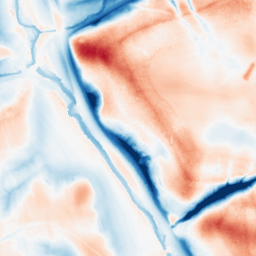
Category: classical
Decomposition family: uniform
Decomposition parameters: size: 50
Upsampling method: bicubic
Upsampling parameters: scale: 4
Upsampling scale: 4